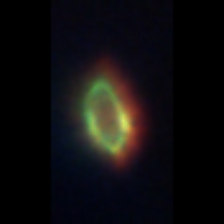
Taxon: Gyrodinium
Group: Dinoflagellates